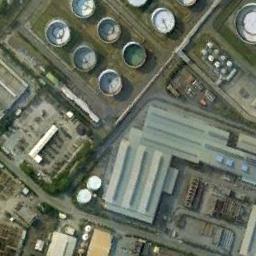
Label: storage tanks